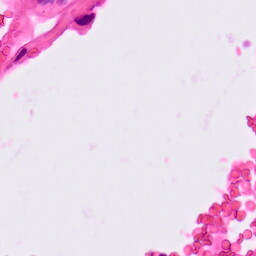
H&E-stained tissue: Lung